Question: I have succeeded in tracking moving objects in a video.

However I want to decide if an object is person or not. I have tried the 'HOGDescriptor' in OpenCV. HOGDescriptor have two methods for detecting people: 'HOGDescriptor::detect', and 'HOGDescriptor::detectMultiScale'. OpenCV demonstrates how to use 'HOGDescriptor::detectMultiScale' , which search around the image at different scale and is very slow.
In my case, I have tracked the objects in a rectangle. I think using 'HOGDescriptor::detect' to detect the inside of the rectangle will be much more quickly. But the OpenCV document only have the 'gpu::HOGDescriptor::detect' (I still can't guess how to use it) and missed 'HOGDescriptor::detect'. I want to use 'HOGDescriptor::detect'.
Could anyone provide me with some c++ code snippet demonstrating the usage of 'HOGDescriptor::detect'?
thanks.
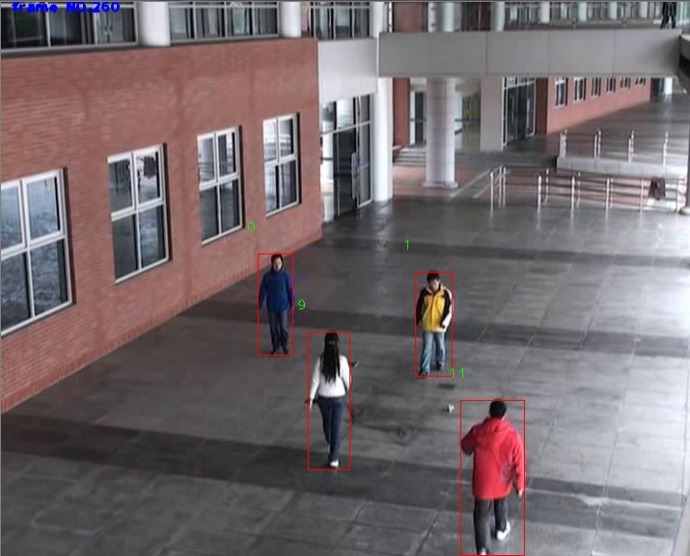
Answer: Since you already have a list of objects, you can call the 'HOGDescriptor::detect' method for all objects and check the output 'foundLocations' array. If it is not empty the object was classified as a person. The only thing is that HOG works with '64x128' windows by default, so you need to rescale your objects:
'''
std::vector<cv::Rect> movingObjects = ...;
cv::HOGDescriptor hog;
hog.setSVMDetector(cv::HOGDescriptor::getDefaultPeopleDetector());
std::vector<cv::Point> foundLocations;
for (size_t i = 0; i < movingObjects.size(); ++i)
{
cv::Mat roi = image(movingObjects[i]);
cv::Mat window;
cv::resize(roi, window, cv::Size(64, 128));
hog.detect(window, foundLocations);
if (!foundLocations.empty())
{
// movingObjects[i] is a person
}
}
'''